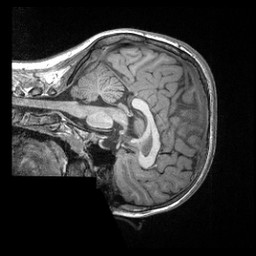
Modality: T1w
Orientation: sagittal
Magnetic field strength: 3 T